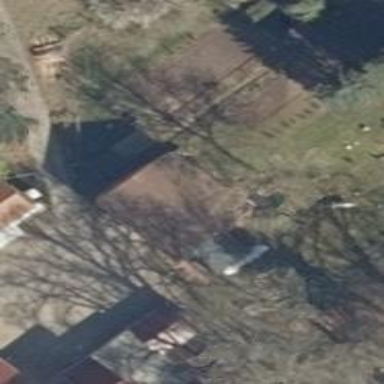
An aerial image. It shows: Farm auxiliary building with gabled roof.